Aerial crown-view tile of a tropical tree (Barro Colorado Island, Panama), acquired 20250124:
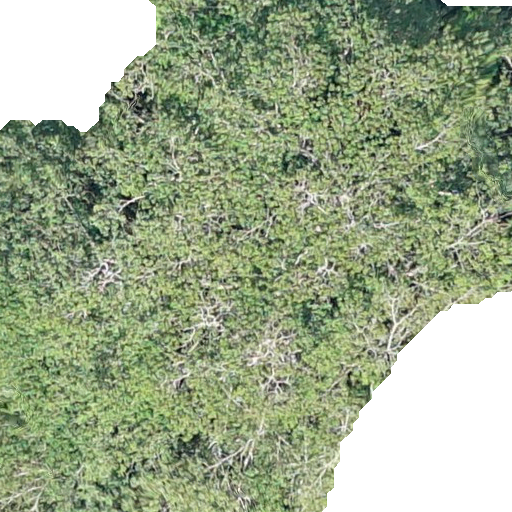
Species: Hura crepitans
GBIF accepted scientific name: Hura crepitans
Crown area: 476.267 m²